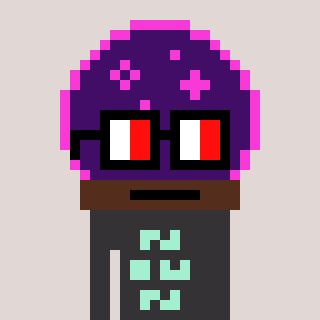
a pixel art character with square glasses with black frames and red eyes, a crystalball-shaped head and a grayscale-colored body on a warm background